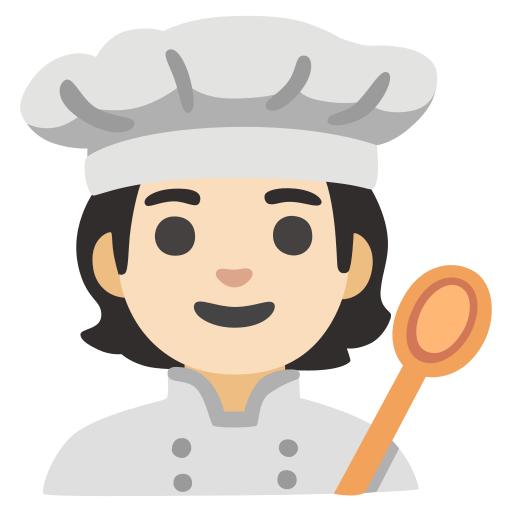
Emoji: 🧑🏻‍🍳